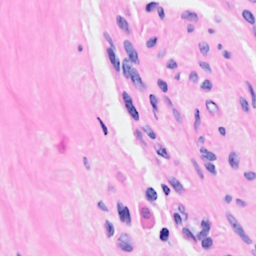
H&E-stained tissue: Breast